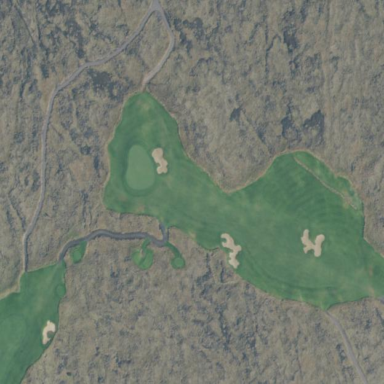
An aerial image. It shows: Scenic golf fairway.